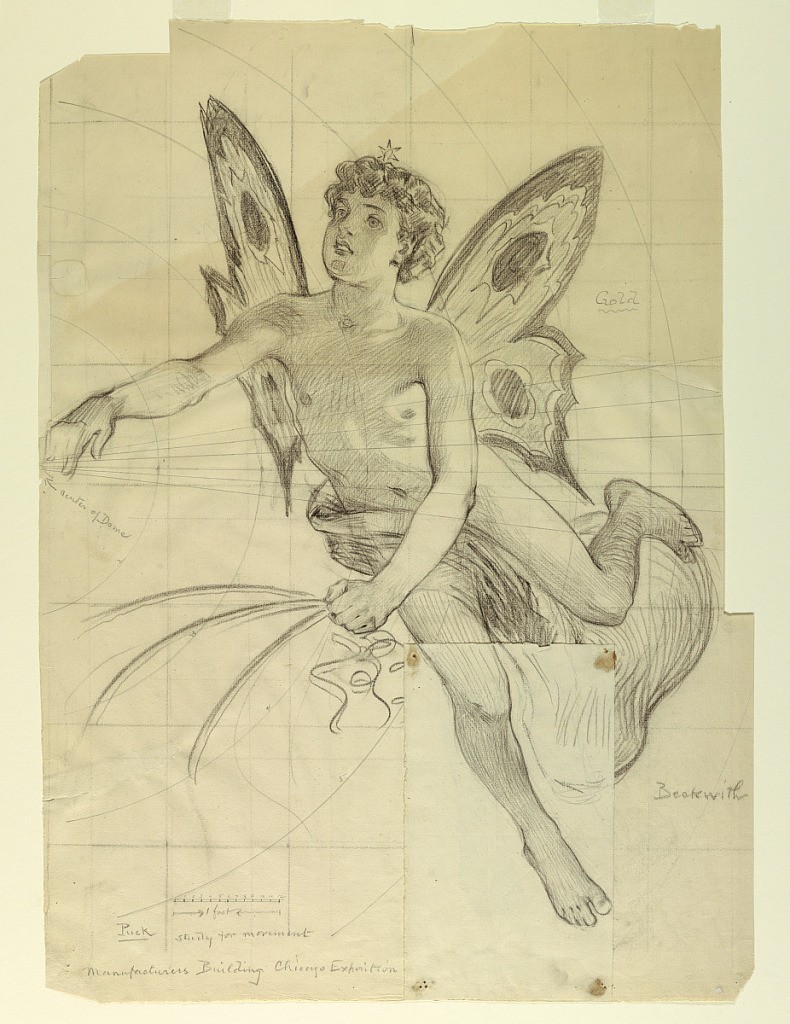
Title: Puck, Study for Manufactures and Liberal Arts Building, World's Columbian Exposition, Chicago, IL
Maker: J. Carroll Beckwith, American, 1852–1917
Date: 1891–92
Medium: Charcoal and graphite on cream wove paper
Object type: Drawing
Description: Figure of a boy with butterfly wings, a star on his head; left leg raised, foot held out behind; right arm held out to side, left arm crossed in front of body as hand holds rein. Concentric lines indicate curve of dome. Squared for copying.